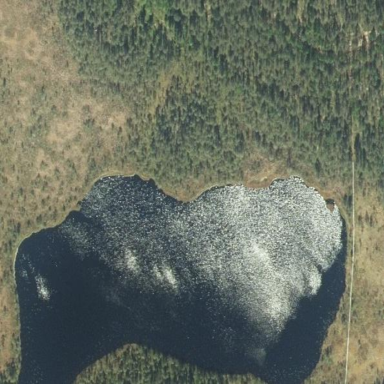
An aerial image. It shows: Lake with natural water.